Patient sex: M
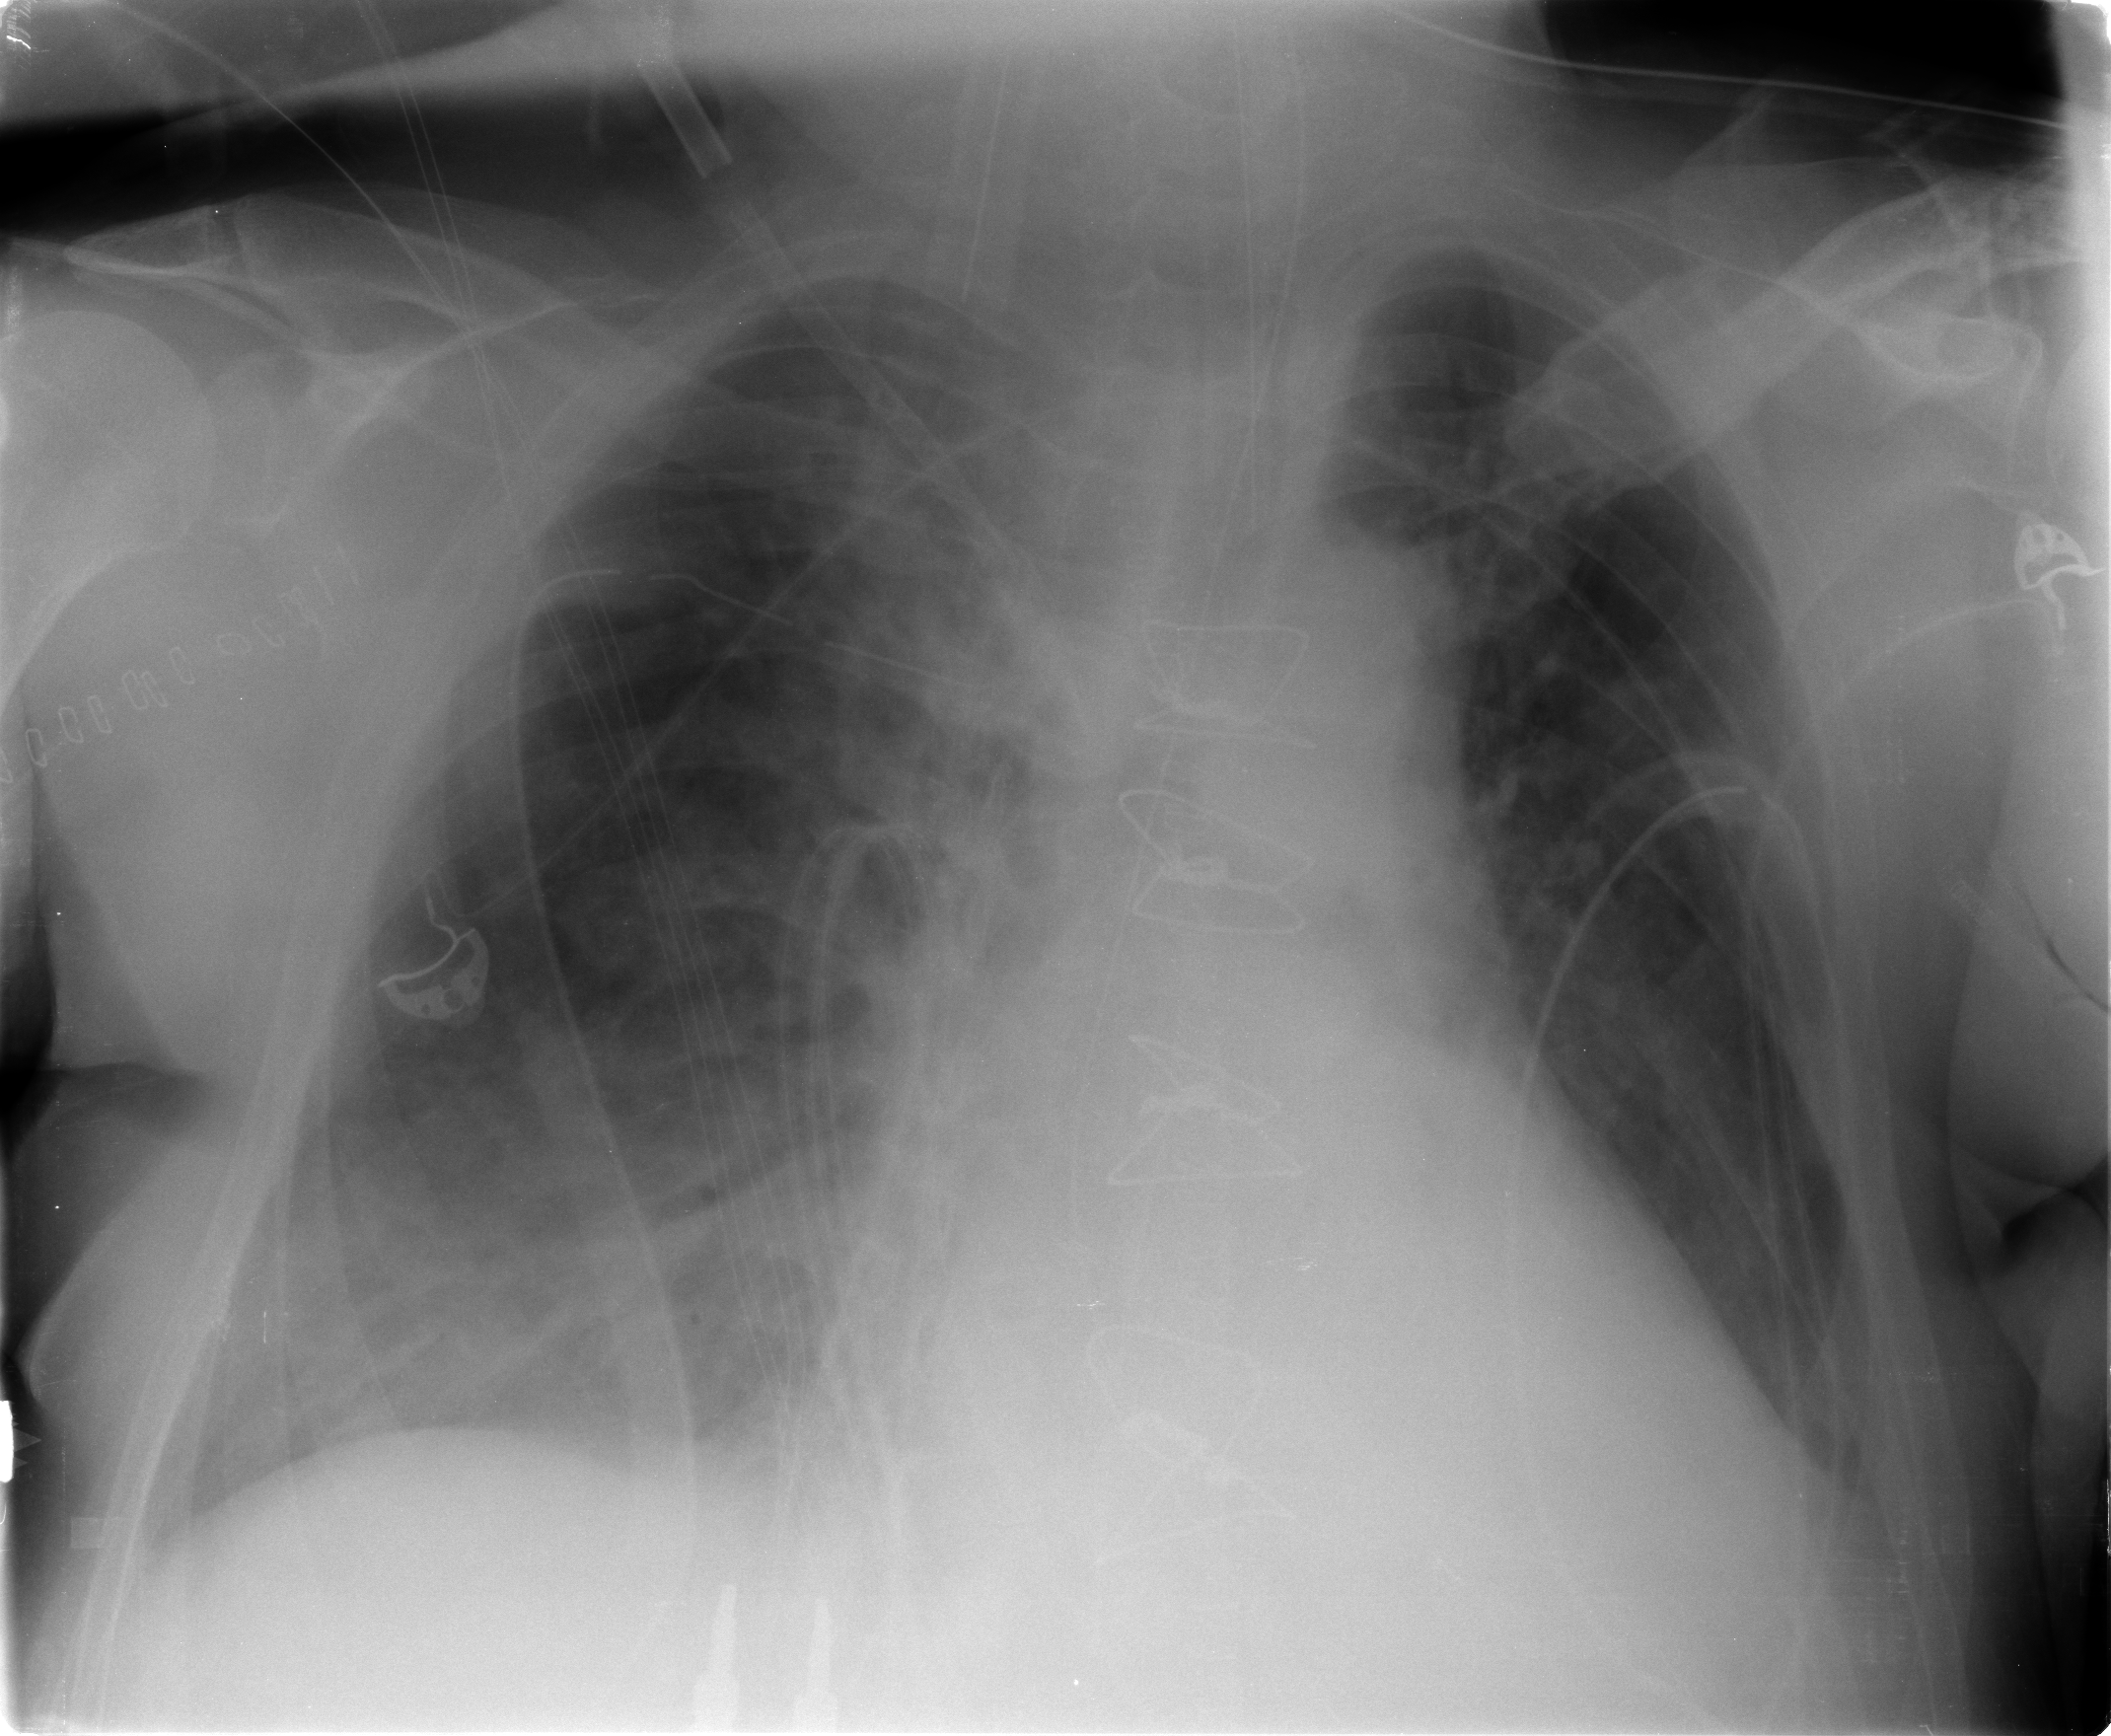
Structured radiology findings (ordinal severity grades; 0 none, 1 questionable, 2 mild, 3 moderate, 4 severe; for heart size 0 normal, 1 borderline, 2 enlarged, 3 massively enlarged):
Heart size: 2
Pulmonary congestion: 2
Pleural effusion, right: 0
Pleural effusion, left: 2
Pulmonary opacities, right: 2
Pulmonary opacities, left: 0
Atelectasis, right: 3
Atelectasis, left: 2